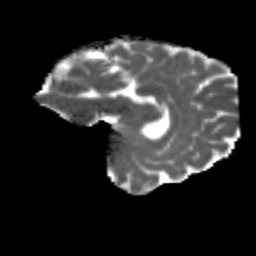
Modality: MD
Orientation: sagittal
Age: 50
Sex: female
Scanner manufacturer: siemens
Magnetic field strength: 3 T
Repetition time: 4.71 s
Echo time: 0.0906 s